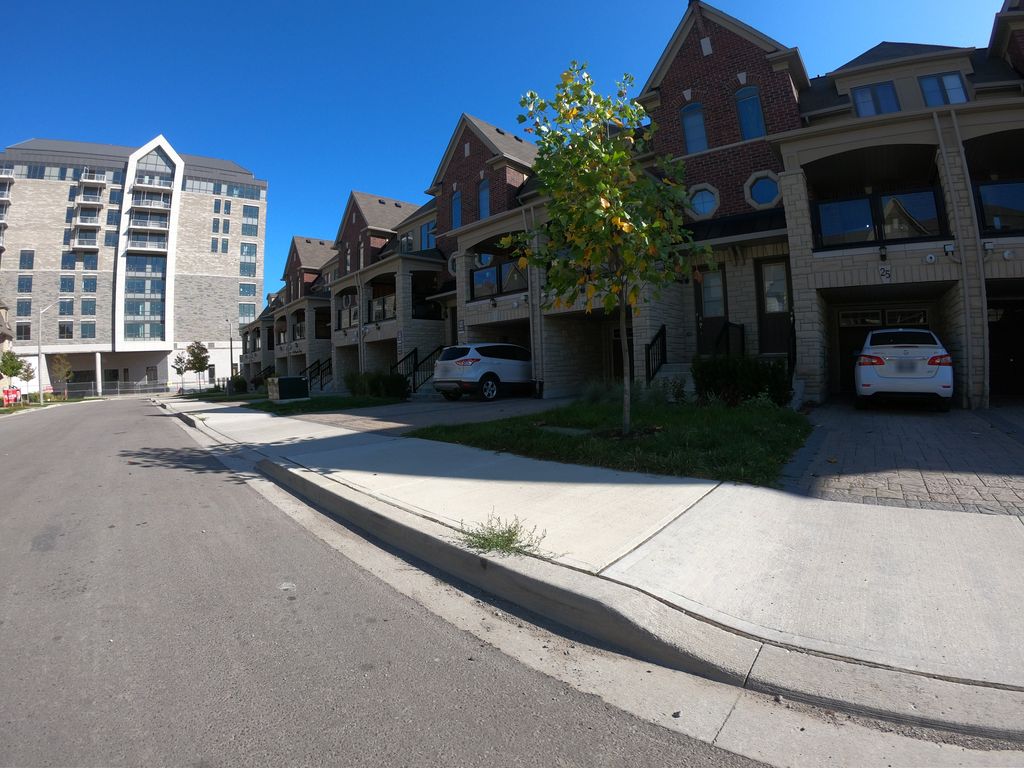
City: toronto